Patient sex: F
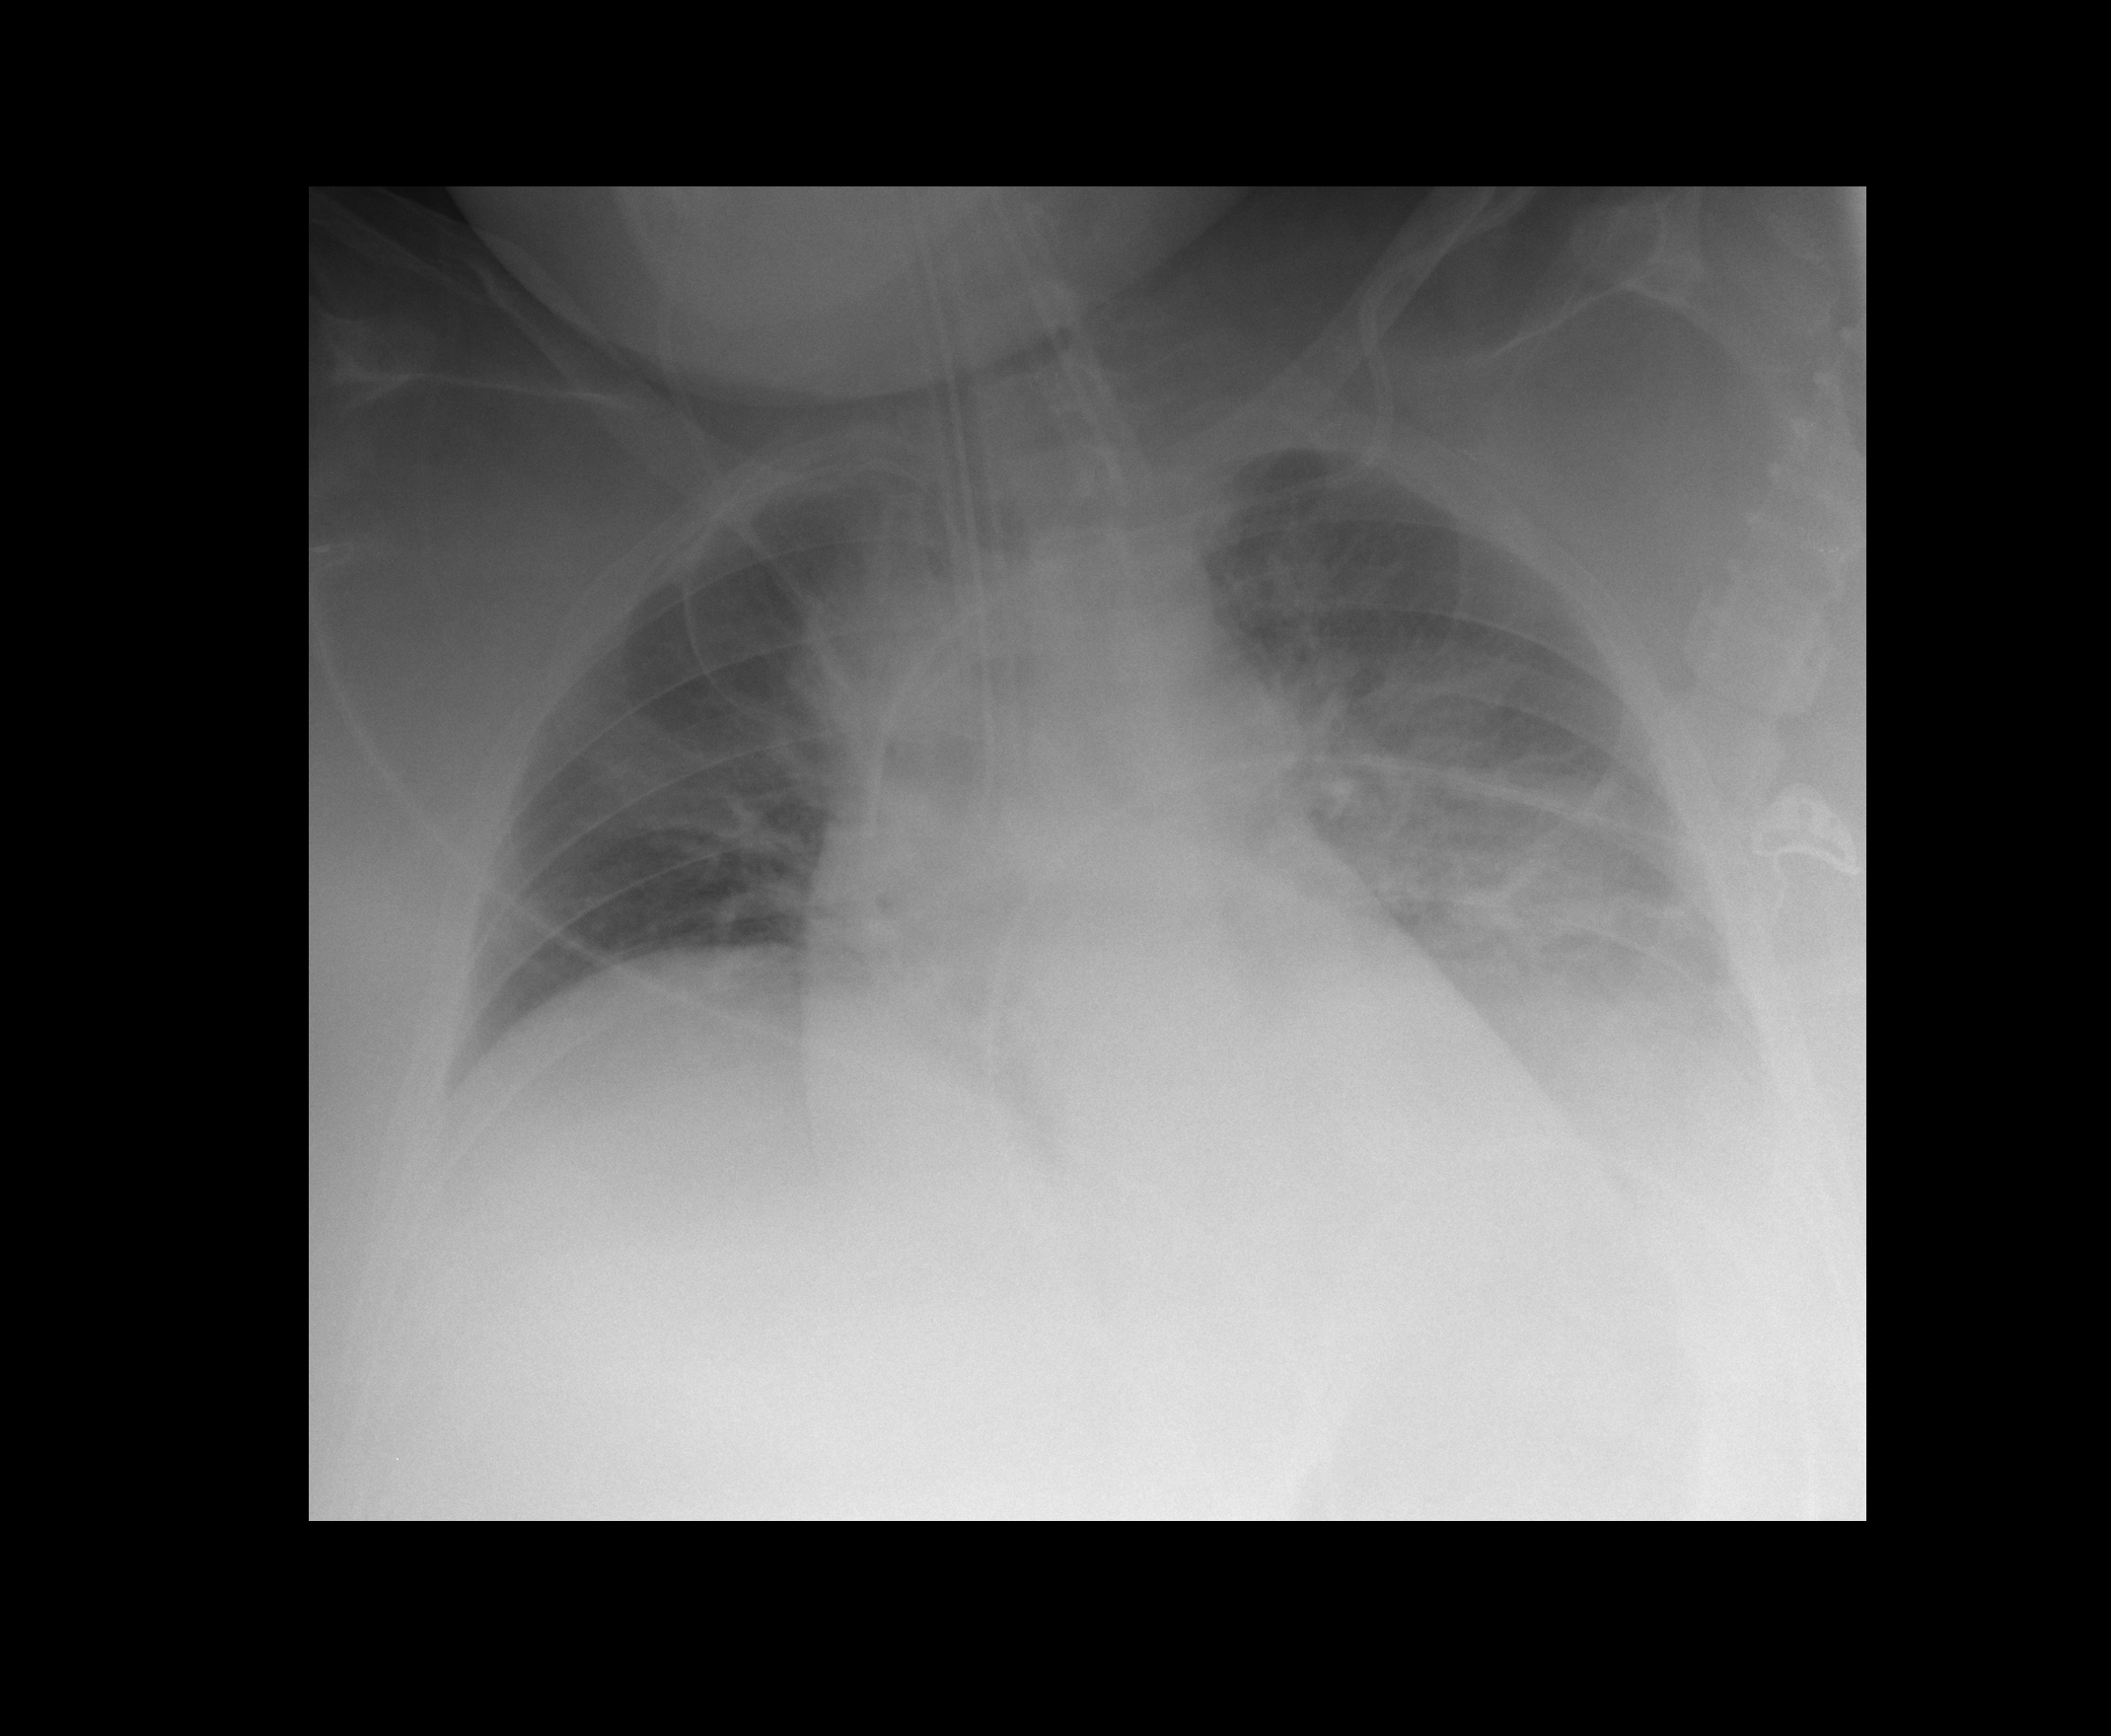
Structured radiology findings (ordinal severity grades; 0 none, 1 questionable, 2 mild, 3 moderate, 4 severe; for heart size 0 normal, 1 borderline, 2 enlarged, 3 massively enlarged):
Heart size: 0
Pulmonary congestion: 2
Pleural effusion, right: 0
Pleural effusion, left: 0
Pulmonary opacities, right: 0
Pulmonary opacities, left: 0
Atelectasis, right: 2
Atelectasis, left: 2